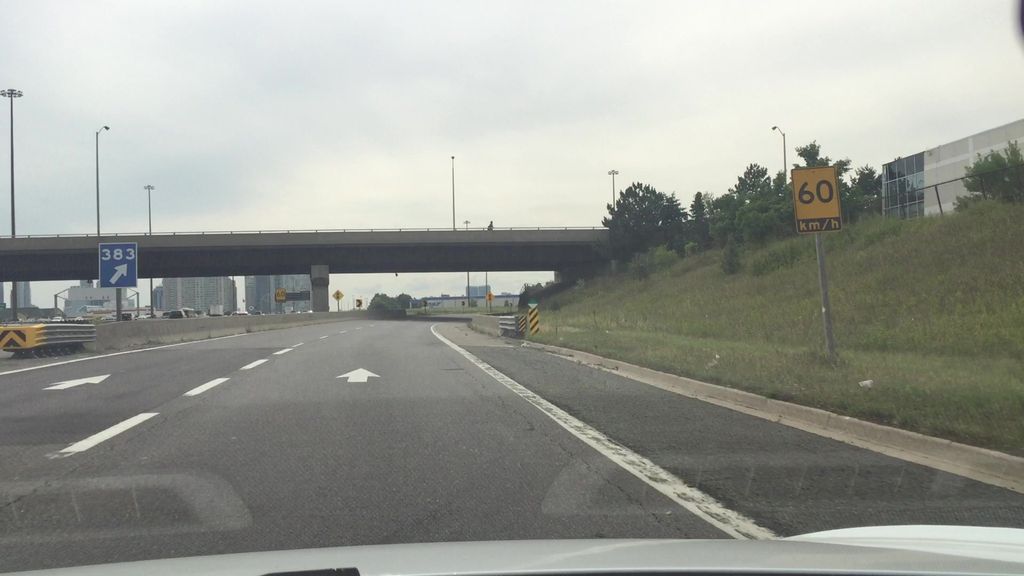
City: toronto